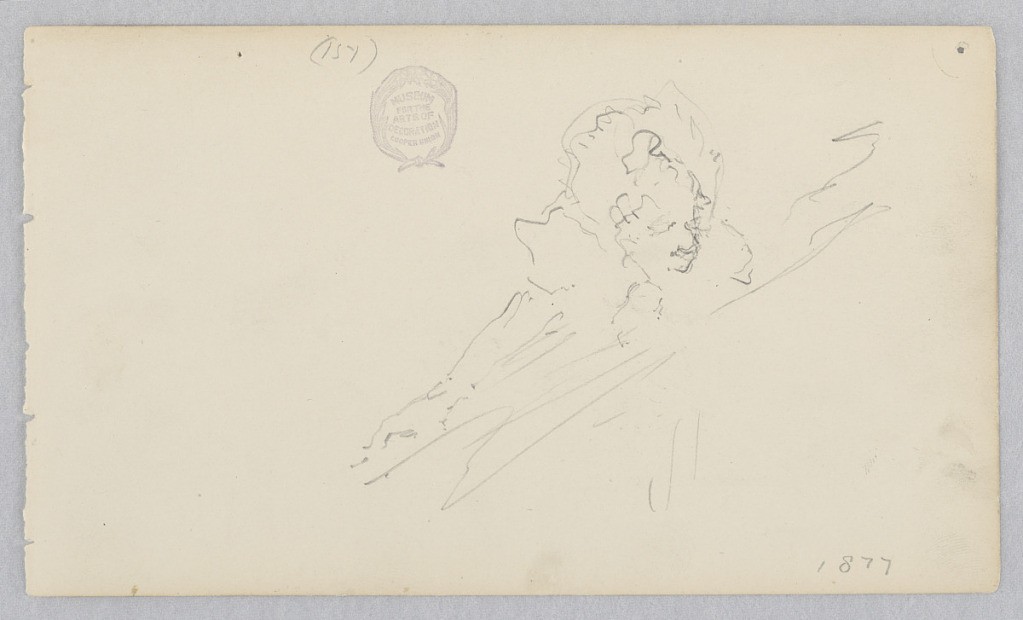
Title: Figure
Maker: Robert Frederick Blum, American, 1857–1903
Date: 1877
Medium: Graphite on wove paper
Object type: Drawing
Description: Sketch of a female figure.; Detail of head and shoulders.